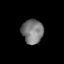
Tissue: lung
Cell type: Epithelial cells
Senescence score: 0.1975
Nuclear area (px): 511
Mean DAPI intensity: 122.262